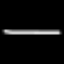
Label: line